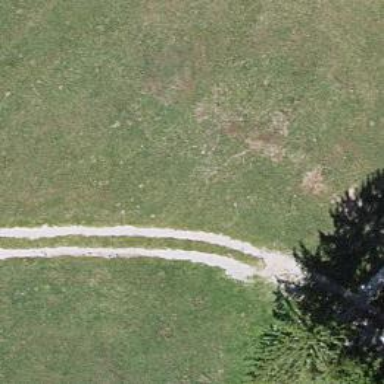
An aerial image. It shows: Unpaved track with grade2 tracktype.